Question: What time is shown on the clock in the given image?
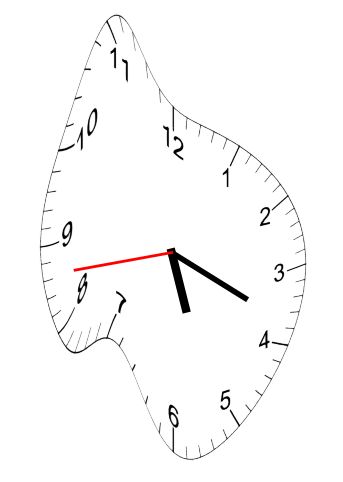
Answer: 05:18:43